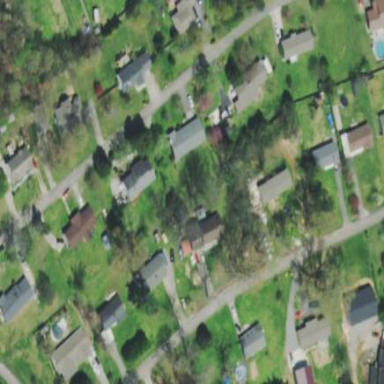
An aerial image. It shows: Single-family residential area.